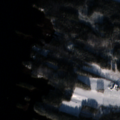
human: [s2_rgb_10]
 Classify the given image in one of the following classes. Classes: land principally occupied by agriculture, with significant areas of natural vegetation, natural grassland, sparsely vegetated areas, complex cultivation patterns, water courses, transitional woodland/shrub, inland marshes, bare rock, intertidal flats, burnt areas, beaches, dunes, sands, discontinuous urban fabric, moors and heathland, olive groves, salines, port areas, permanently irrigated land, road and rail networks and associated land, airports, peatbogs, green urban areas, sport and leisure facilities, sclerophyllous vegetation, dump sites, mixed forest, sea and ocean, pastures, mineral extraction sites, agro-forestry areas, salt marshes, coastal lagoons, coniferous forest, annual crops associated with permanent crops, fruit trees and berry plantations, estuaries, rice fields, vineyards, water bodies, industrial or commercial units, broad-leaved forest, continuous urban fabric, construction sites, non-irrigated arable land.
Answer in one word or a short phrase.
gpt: non-irrigated arable land, mixed forest, water bodies